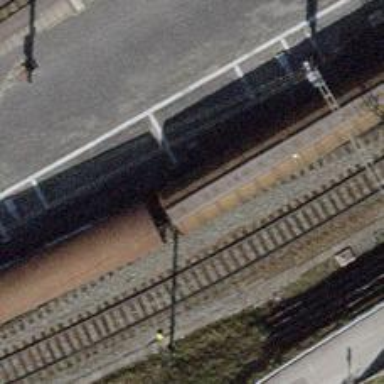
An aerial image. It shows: Rail yard with electrified rails and single track.